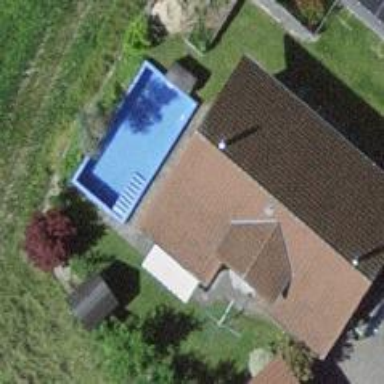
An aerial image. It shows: Swimming pool located in leisure land.